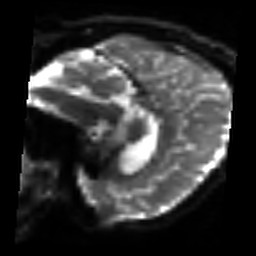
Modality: sbref
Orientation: sagittal
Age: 54
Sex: female
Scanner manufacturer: siemens
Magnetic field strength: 3 T
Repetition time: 3.2 s
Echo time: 0.081 s